Interaction volume radius: 5 \u00c5
Interaction volume height: 15 \u00c5
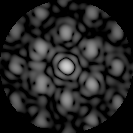
Disorder parameter: 0.4722